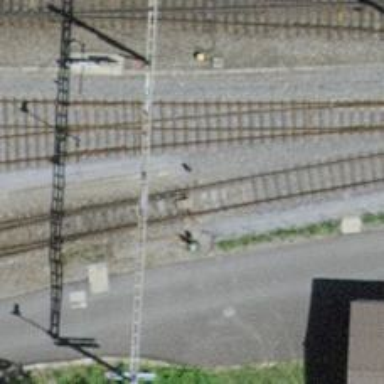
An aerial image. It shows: Railway siding with one electrified track and contact line.